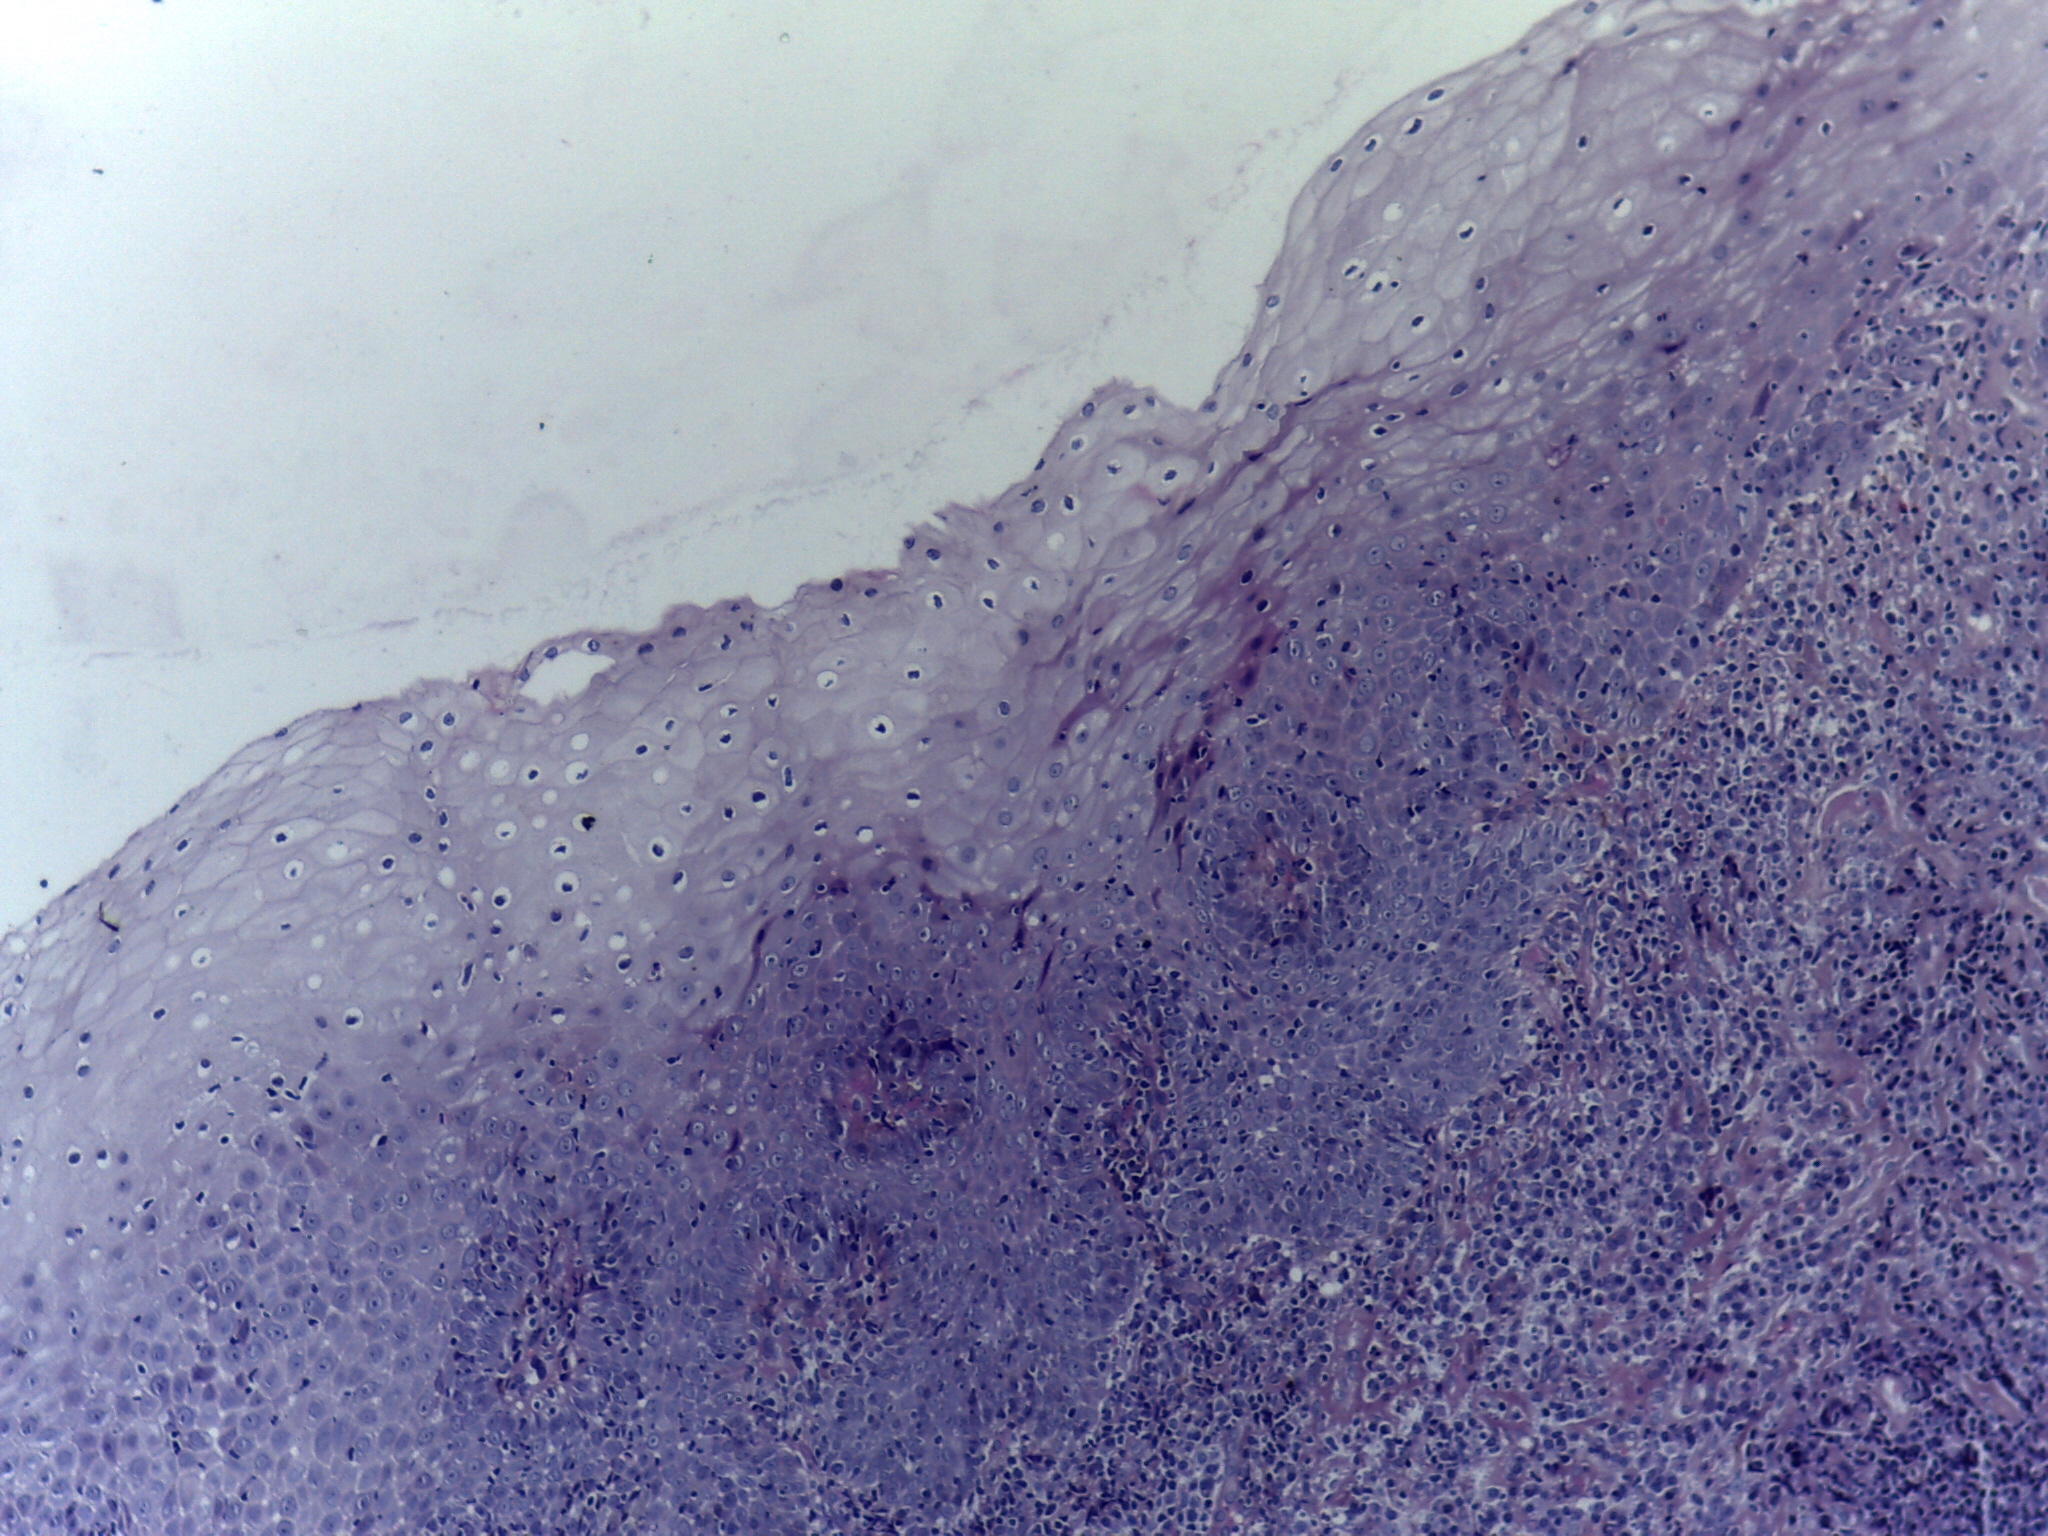
Diagnosis: OSCC